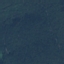
Land use / land cover class: Forest